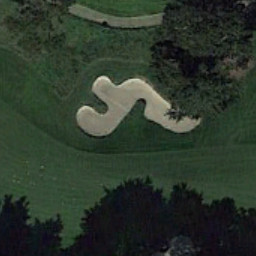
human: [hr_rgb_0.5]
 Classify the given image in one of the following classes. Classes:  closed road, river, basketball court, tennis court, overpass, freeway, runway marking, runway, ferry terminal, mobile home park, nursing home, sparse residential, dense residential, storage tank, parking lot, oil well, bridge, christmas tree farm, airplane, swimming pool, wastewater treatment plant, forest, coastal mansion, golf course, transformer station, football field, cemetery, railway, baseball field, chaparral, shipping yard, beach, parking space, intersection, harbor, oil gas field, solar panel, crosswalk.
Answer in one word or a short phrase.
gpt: golf course